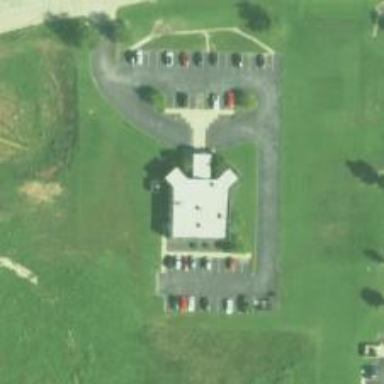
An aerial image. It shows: Healthcare clinic is depicted in the image.